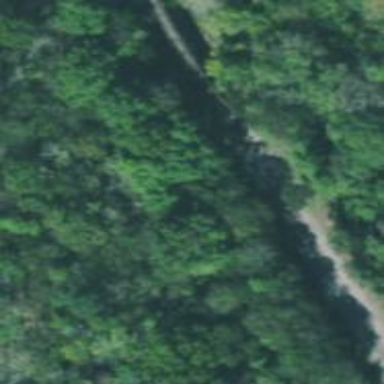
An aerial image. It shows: Railway bridge.